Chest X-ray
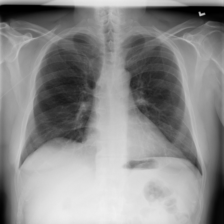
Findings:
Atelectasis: negative
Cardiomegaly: negative
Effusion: negative
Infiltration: negative
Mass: negative
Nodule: negative
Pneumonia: negative
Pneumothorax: negative
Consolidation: negative
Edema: negative
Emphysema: negative
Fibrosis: negative
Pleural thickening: negative
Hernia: negative